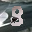
Label: 8